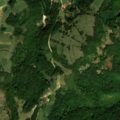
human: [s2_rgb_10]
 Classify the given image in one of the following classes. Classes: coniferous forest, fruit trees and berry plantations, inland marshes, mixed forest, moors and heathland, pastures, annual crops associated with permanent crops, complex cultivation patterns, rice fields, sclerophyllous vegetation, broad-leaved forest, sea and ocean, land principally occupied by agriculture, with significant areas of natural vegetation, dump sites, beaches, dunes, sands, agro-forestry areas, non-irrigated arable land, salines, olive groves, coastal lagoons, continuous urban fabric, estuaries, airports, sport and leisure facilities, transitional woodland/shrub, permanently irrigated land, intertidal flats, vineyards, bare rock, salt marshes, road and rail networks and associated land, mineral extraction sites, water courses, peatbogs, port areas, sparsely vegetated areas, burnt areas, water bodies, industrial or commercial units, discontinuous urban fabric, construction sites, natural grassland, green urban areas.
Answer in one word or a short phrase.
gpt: complex cultivation patterns, land principally occupied by agriculture, with significant areas of natural vegetation, broad-leaved forest